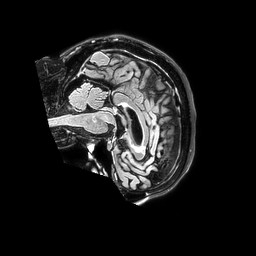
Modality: FLAIR
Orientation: sagittal
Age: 80
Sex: female
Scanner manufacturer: philips
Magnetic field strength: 3 T
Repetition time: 4.8 s
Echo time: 0.34 s